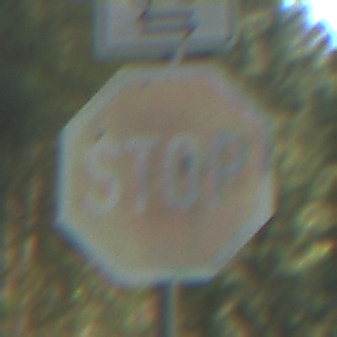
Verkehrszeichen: Stop
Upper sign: RichtungsangabeDurchPfeile9
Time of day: MorningAfternoon
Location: Outdoor (Nature)
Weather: Clear
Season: NotSpecified
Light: Natural